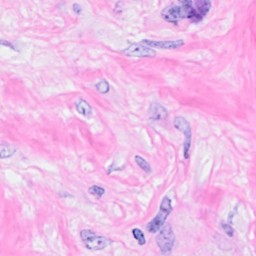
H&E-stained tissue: Breast